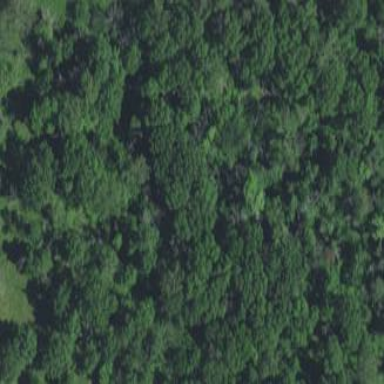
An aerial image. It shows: Deciduous broadleaved woodland.